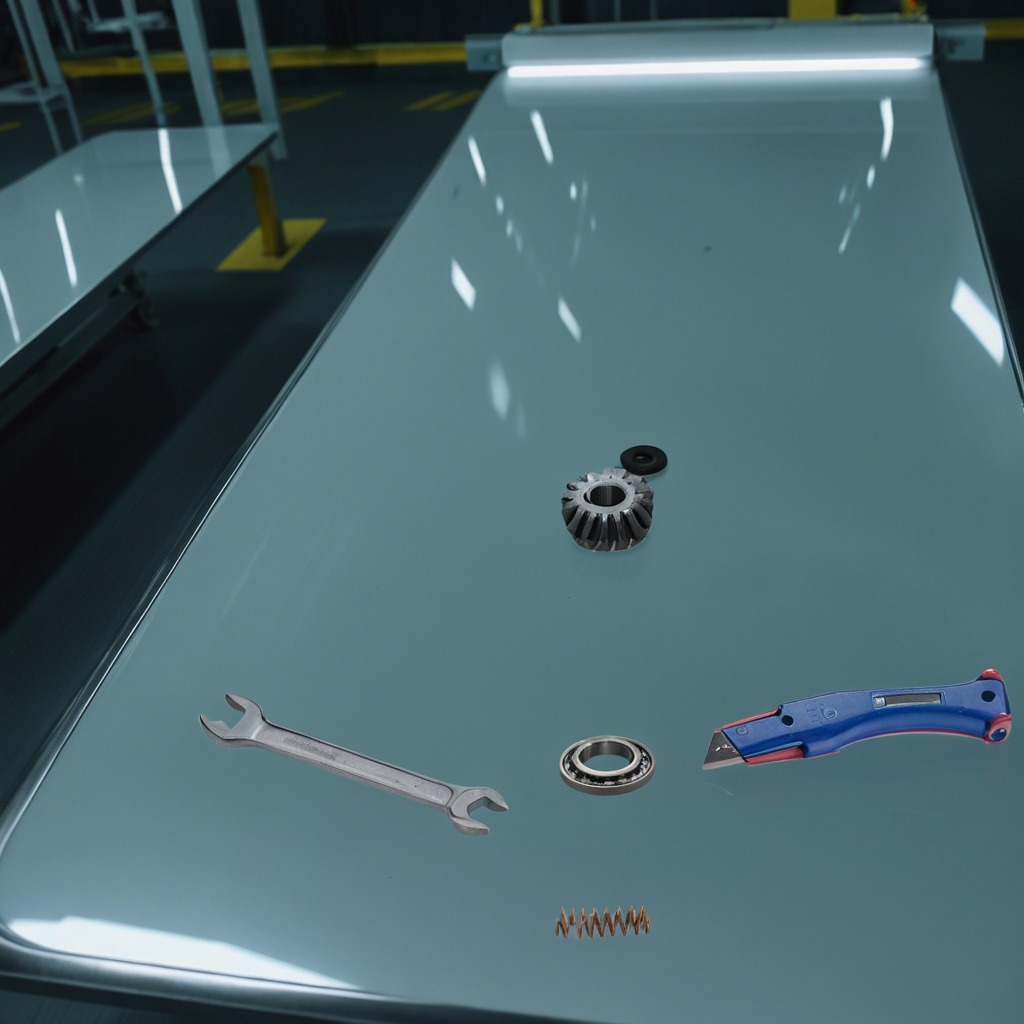
A ball bearing, a gear with teeth, a knife, a spring and a wrench are lying on the table.